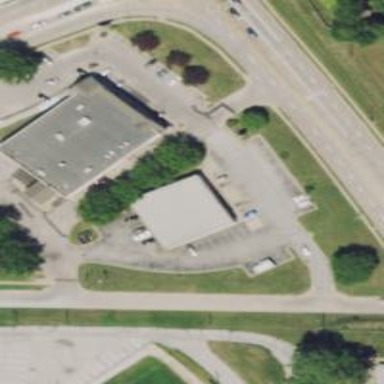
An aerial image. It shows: Retail building.